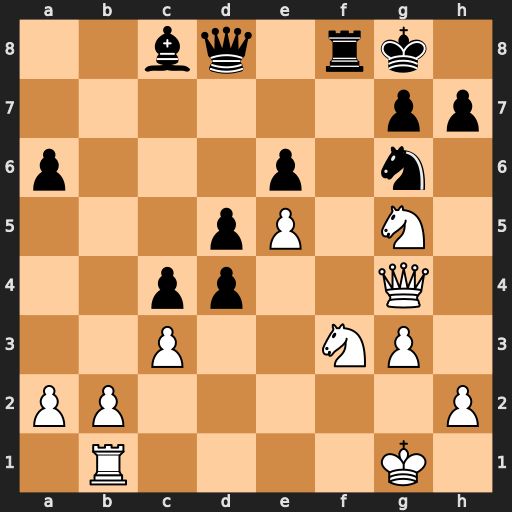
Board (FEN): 2bq1rk1/6pp/p3p1n1/3pP1N1/2pp2Q1/2P2NP1/PP5P/1R4K1
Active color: w
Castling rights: -
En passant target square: -
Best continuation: Qh5 h6 Qxg6